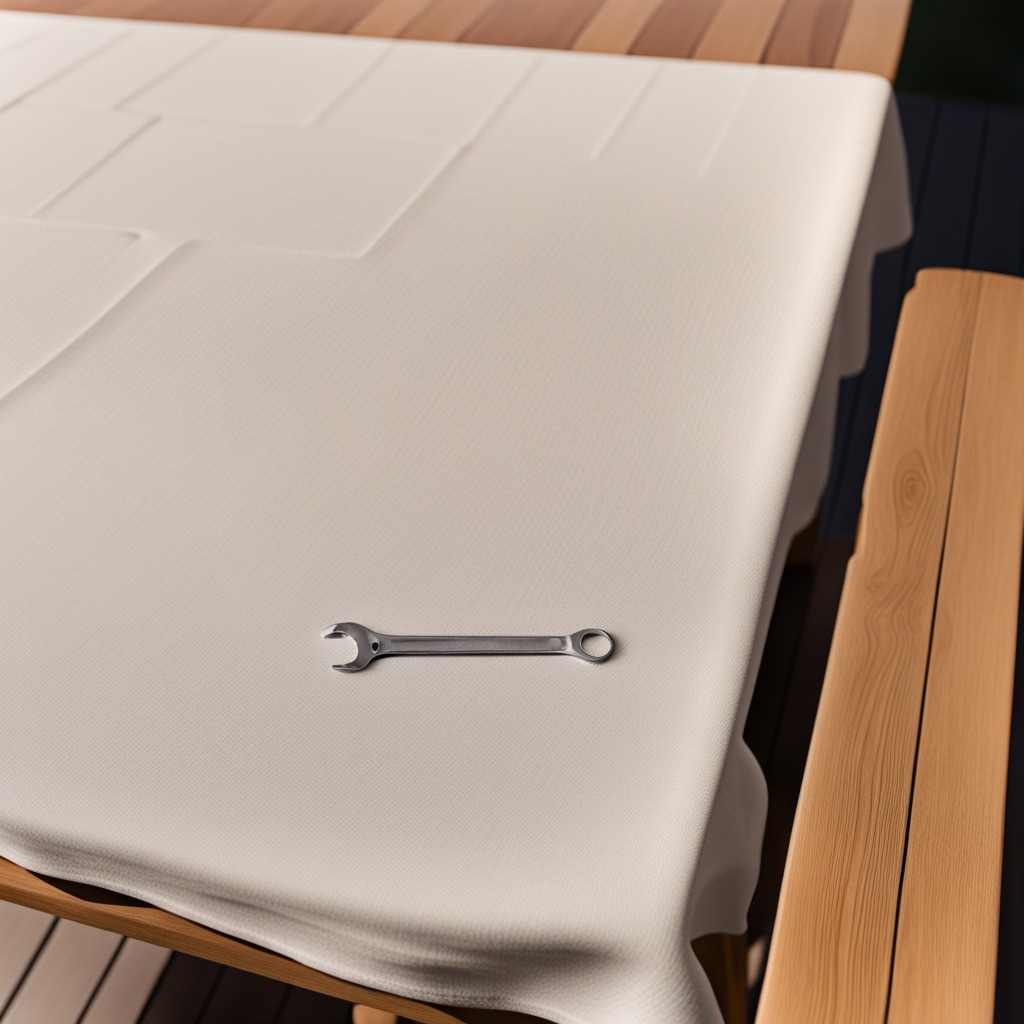
An wrench lying on a wooden table in an outdoor workshop during daytime bright natural light soft shadows worn but beneath the cloth.